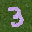
Label: 3